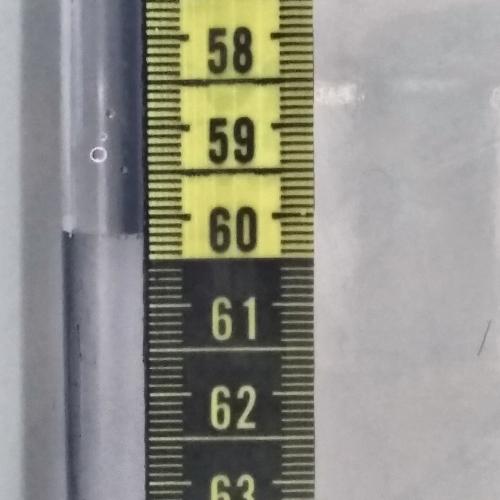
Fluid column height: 60.2 cm